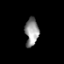
Tissue: prostate
Cell type: Myeloid cells
Senescence score: 0.7301
Nuclear area (px): 372
Mean DAPI intensity: 145.285